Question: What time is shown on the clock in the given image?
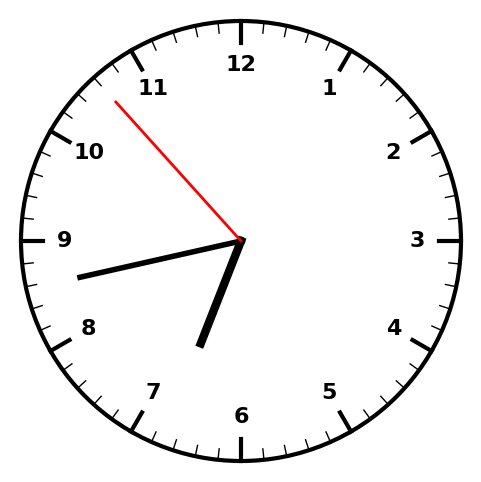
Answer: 06:42:53